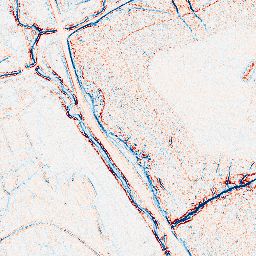
Category: edge_preserving
Decomposition family: bilateral
Decomposition parameters: d: 5
sigma_color: 50
sigma_space: 75
Upsampling method: regularized
Upsampling parameters: scale: 4
lambda_reg: 0.01
Upsampling scale: 4